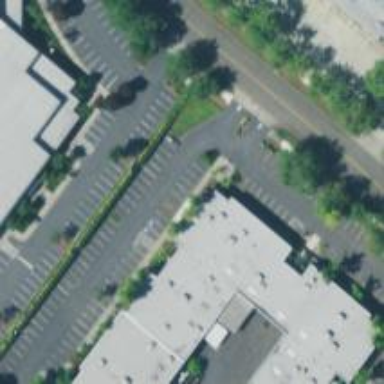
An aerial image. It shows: Parking space is available.